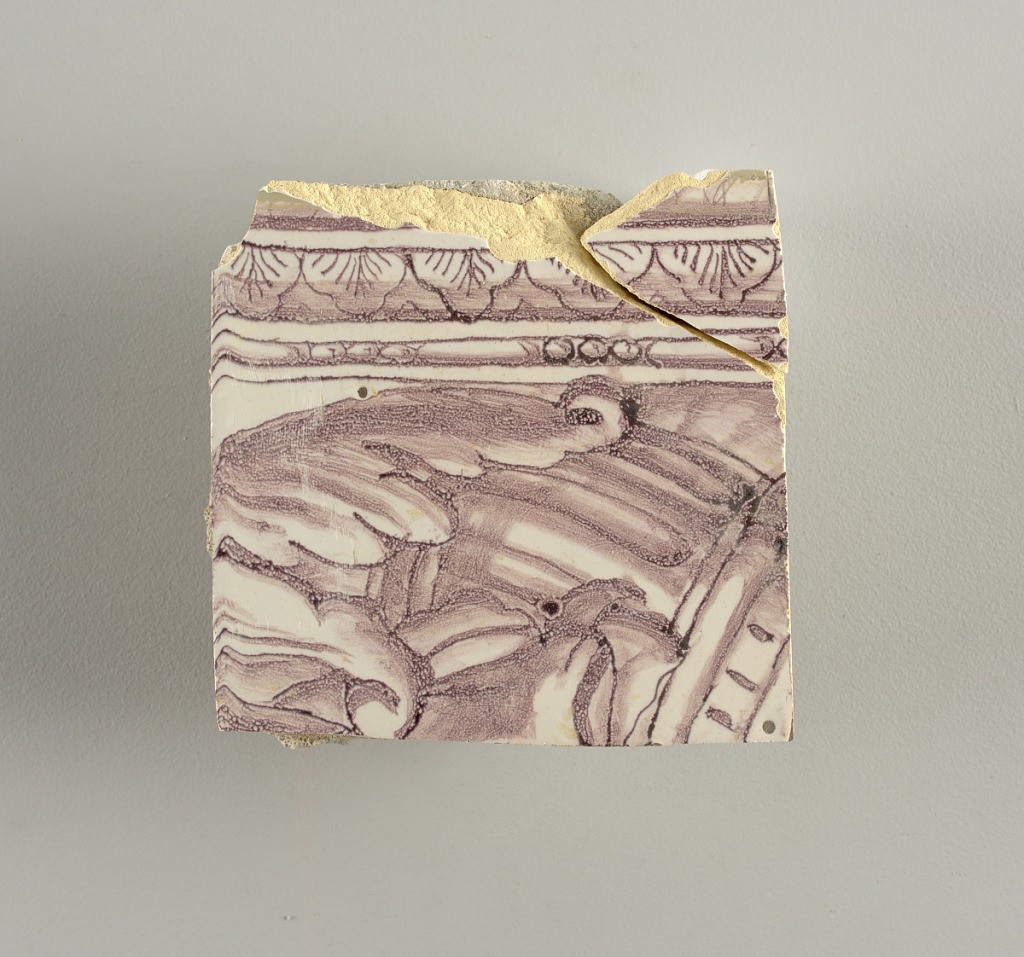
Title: Tile wall facing
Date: ca. 1725
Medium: Tin-glazed earthenware, underglaze
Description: Horizontal rectangle.  Thirty tiles wide and twenty-three tiles high with opening for fireplace eleven tiles wide and ten high.  Foliage arabesques disposed about three vertical axes from which are emphazised by urns at center and right, and at left by the figure of a standing woman carrying an infant on her arm and accompanied by two children.